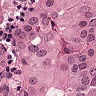
Metastatic tissue present: yes